Question: Currently I have a zoom feature in my application that works very well, however I'd like the actual zoom box to be a circle instead. Here's what the current zoom looks like:

the zoomed in rectangle is where the mouse pointer location is, and surrounding area is zoomed in. But how can I make this zoomed object a circle as opposed to a square? Here's my code:
'''
def zoom(self, event):
if(event.delta > 0):
if self.zoomValue != 4 : self.zoomValue += 1
elif(event.delta < 0):
if self.zoomValue != 0 : self.zoomValue -= 1
self.crop(event)
def crop(self, event):
if self.zimg_id: self.canvasLower.delete(self.zimg_id)
if (self.zoomValue) != 0:
x, y = event.x, event.y
if self.zoomValue == 1:
tmp = self.orig_img.crop((x-45, y-30, x+45, y+30))
elif self.zoomValue == 2:
tmp = self.orig_img.crop((x-30, y-20, x+30, y+20))
elif self.zoomValue == 3:
tmp = self.orig_img.crop((x-15, y-10, x+15, y+10))
elif self.zoomValue == 4:
tmp = self.orig_img.crop((x-6, y-4, x+6, y+4))
size = 200, 200
# crop tmp somehow to make the image a circle? maybe?
self.zimg = ImageTk.PhotoImage(tmp.resize(size))
self.zimg_id = self.canvasLower.create_image(event.x, event.y, image=self.zimg)
'''
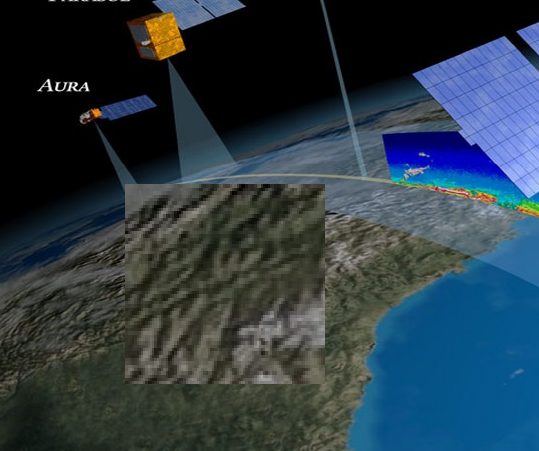
Answer: Adapting from <URL>, you can create a circular mask for your zoomed image using:
'''
def create_mask(self):
self.mask = Image.new('L', (200,200), 0)
draw = ImageDraw.Draw(self.mask)
draw.ellipse((0, 0) + self.mask.size, fill=255)
'''
Then, you have to apply the mask in your 'crop' function:
'''
output = ImageOps.fit(tmp, self.mask.size, centering=(0.5, 0.5))
output.putalpha(self.mask)
self.zimg = ImageTk.PhotoImage(output)
'''
---
For reference, a complete working example would be something like this:
'''
import Tkinter as tk
from PIL import Image, ImageTk, ImageOps, ImageDraw
class App():
def __init__(self, master, image_path):
self.orig_img = Image.open(image_path)
self.tk_img = ImageTk.PhotoImage(self.orig_img)
w, h = self.orig_img.size
self.canvas = tk.Canvas(master, width=w, height=h)
self.canvas.pack()
self.canvas.create_image(0, 0, image=self.tk_img, anchor='nw')
self.canvas.bind_all("<MouseWheel>", self.zoom)
self.canvas.bind_all("<Motion>", self.crop)
self.create_mask()
self.zoomValue = 0
self.zimg_id = None
def create_mask(self):
self.mask = Image.new('L', (200,200), 0)
draw = ImageDraw.Draw(self.mask)
draw.ellipse((0, 0) + self.mask.size, fill=255)
def zoom(self, event):
if(event.delta > 0):
if self.zoomValue != 4 : self.zoomValue += 1
elif(event.delta < 0):
if self.zoomValue != 0 : self.zoomValue -= 1
self.crop(event)
def crop(self, event):
if self.zimg_id: self.canvas.delete(self.zimg_id)
if (self.zoomValue) != 0:
x, y = event.x, event.y
if self.zoomValue == 1:
tmp = self.orig_img.crop((x-45, y-30, x+45, y+30))
elif self.zoomValue == 2:
tmp = self.orig_img.crop((x-30, y-20, x+30, y+20))
elif self.zoomValue == 3:
tmp = self.orig_img.crop((x-15, y-10, x+15, y+10))
elif self.zoomValue == 4:
tmp = self.orig_img.crop((x-6, y-4, x+6, y+4))
output = ImageOps.fit(tmp, self.mask.size, centering=(0.5, 0.5))
output.putalpha(self.mask)
self.zimg = ImageTk.PhotoImage(output)
self.zimg_id = self.canvas.create_image(event.x, event.y, image=self.zimg)
root = tk.Tk()
App(root, r'C:\Users\user\Desktop\bg.gif')
root.mainloop()
'''